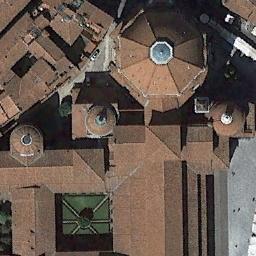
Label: church